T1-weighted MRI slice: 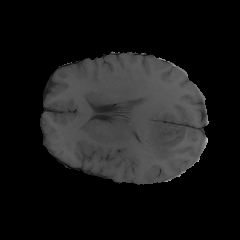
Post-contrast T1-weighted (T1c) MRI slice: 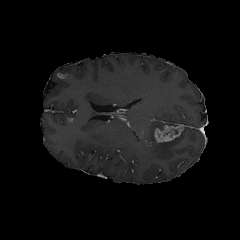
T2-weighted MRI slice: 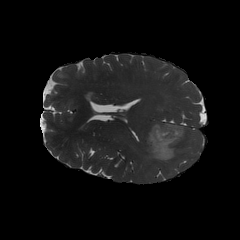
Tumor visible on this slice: yes